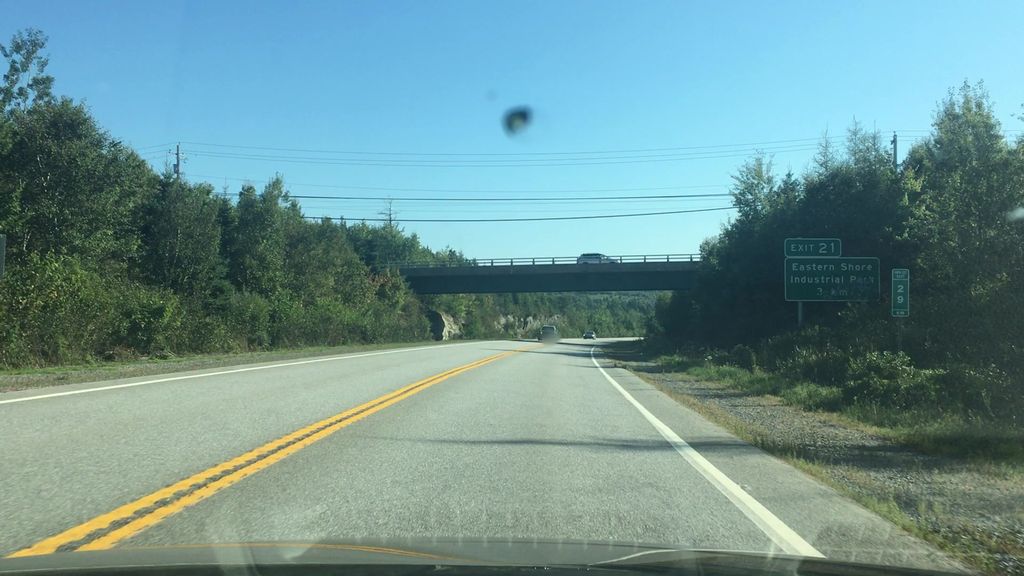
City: halifax